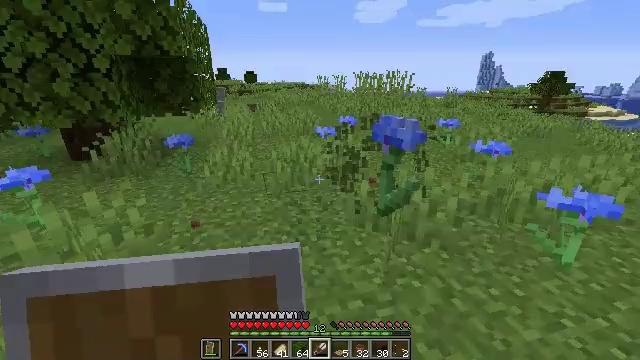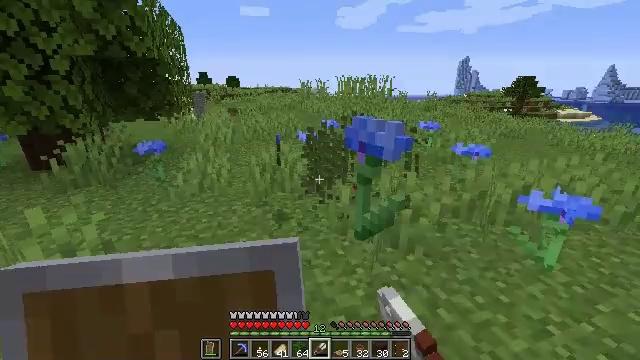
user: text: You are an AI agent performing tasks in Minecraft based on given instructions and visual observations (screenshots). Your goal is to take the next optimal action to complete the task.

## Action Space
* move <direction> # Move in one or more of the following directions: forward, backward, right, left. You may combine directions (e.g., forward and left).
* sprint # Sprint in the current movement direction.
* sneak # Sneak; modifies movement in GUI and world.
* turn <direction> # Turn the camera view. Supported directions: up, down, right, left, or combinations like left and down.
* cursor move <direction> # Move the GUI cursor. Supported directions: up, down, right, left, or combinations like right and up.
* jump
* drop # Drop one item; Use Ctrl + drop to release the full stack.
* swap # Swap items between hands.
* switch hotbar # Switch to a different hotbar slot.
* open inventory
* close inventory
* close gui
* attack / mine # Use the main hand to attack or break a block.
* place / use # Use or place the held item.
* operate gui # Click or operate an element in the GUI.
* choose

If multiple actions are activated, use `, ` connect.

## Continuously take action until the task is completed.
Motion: motion action
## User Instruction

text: Break the grass block.
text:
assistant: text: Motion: move forward and move left, turn right, attack / mine
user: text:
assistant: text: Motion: turn right, attack / mine